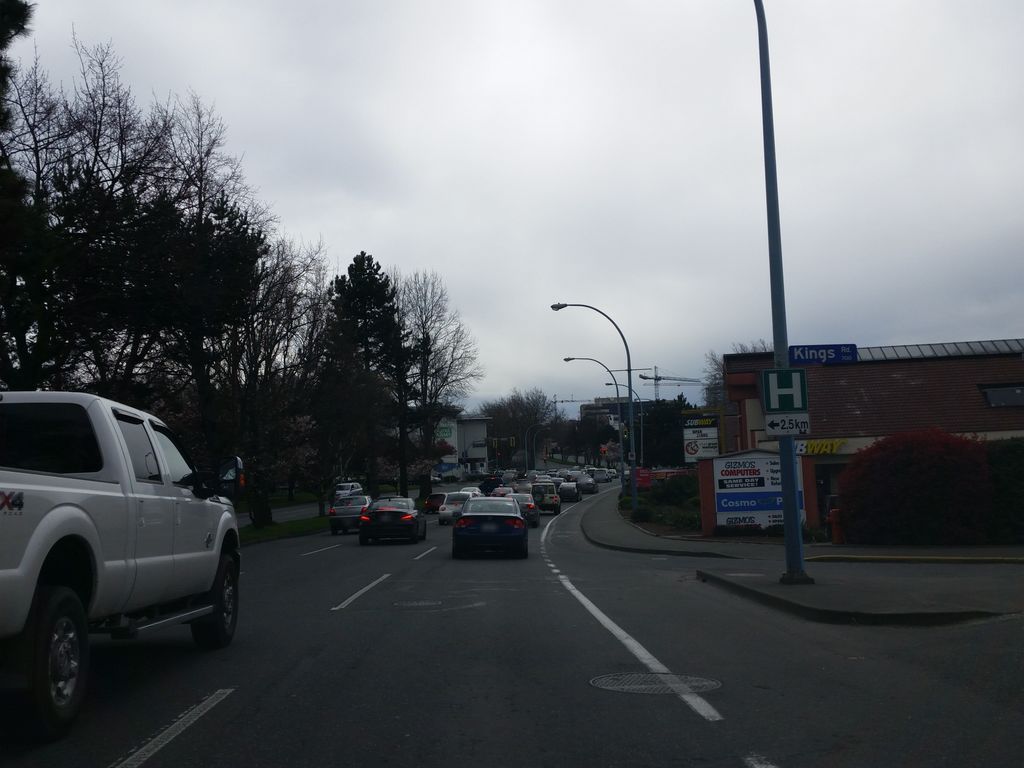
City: victoria